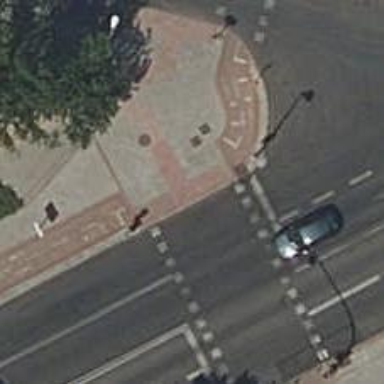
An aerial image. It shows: Cycleway with paving stones as the surface.